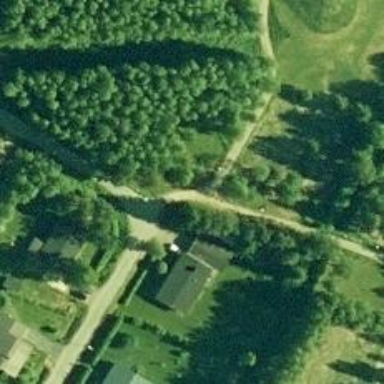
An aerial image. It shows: Asphalt cycleway.